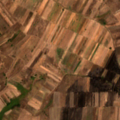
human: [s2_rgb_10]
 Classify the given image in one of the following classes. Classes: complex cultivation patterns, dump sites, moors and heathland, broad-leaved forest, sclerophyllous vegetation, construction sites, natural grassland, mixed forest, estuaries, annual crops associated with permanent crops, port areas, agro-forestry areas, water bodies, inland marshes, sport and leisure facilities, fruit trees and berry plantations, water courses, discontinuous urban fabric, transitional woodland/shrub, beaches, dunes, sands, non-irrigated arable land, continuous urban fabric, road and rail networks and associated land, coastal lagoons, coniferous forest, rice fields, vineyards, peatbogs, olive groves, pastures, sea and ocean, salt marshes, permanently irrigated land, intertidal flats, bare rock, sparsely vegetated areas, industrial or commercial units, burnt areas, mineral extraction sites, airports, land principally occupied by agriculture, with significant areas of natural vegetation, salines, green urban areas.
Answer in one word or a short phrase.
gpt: non-irrigated arable land